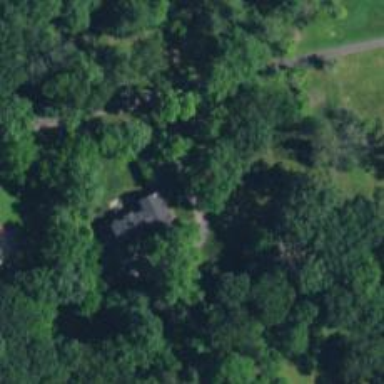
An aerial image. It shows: Driveway.